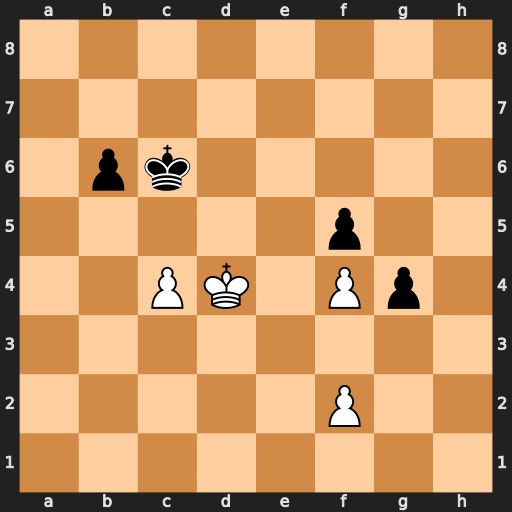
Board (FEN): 8/8/1pk5/5p2/2PK1Pp1/8/5P2/8
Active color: w
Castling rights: -
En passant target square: -
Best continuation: Ke5 Kc5 Kxf5 Kxc4 Ke5 b5 f5